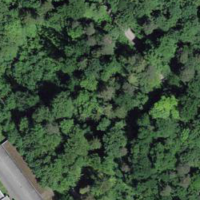
EUNIS habitat code: 41
Species observed at this site:
Fagus sylvatica
Hedera helix
Quercus robur
Taxus baccata
Carex sylvatica
Angelica sylvestris
Geranium robertianum
Abies alba
Geum urbanum
Fragaria vesca